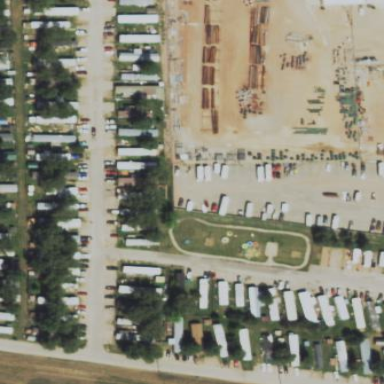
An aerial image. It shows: Residential area designated as trailer park.